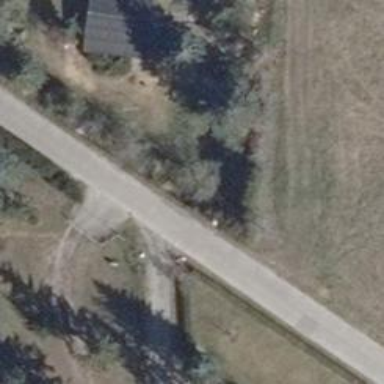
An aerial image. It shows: Residential road with asphalt surface.